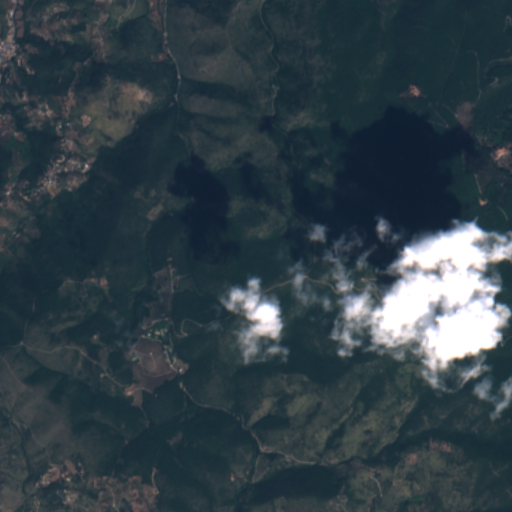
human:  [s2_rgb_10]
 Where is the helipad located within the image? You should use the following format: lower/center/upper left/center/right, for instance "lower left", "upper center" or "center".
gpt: The helipad is located in the lower left of the image.
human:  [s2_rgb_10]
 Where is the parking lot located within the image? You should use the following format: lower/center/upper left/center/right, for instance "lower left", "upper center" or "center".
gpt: The parking lot is located in the upper right of the image.
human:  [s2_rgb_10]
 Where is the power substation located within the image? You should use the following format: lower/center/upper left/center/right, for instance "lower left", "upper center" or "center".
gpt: The power substation is located in the lower left of the image.
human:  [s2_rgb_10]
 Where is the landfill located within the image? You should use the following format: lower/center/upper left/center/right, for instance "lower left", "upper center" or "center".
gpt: There is no landfill in the image.